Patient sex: M
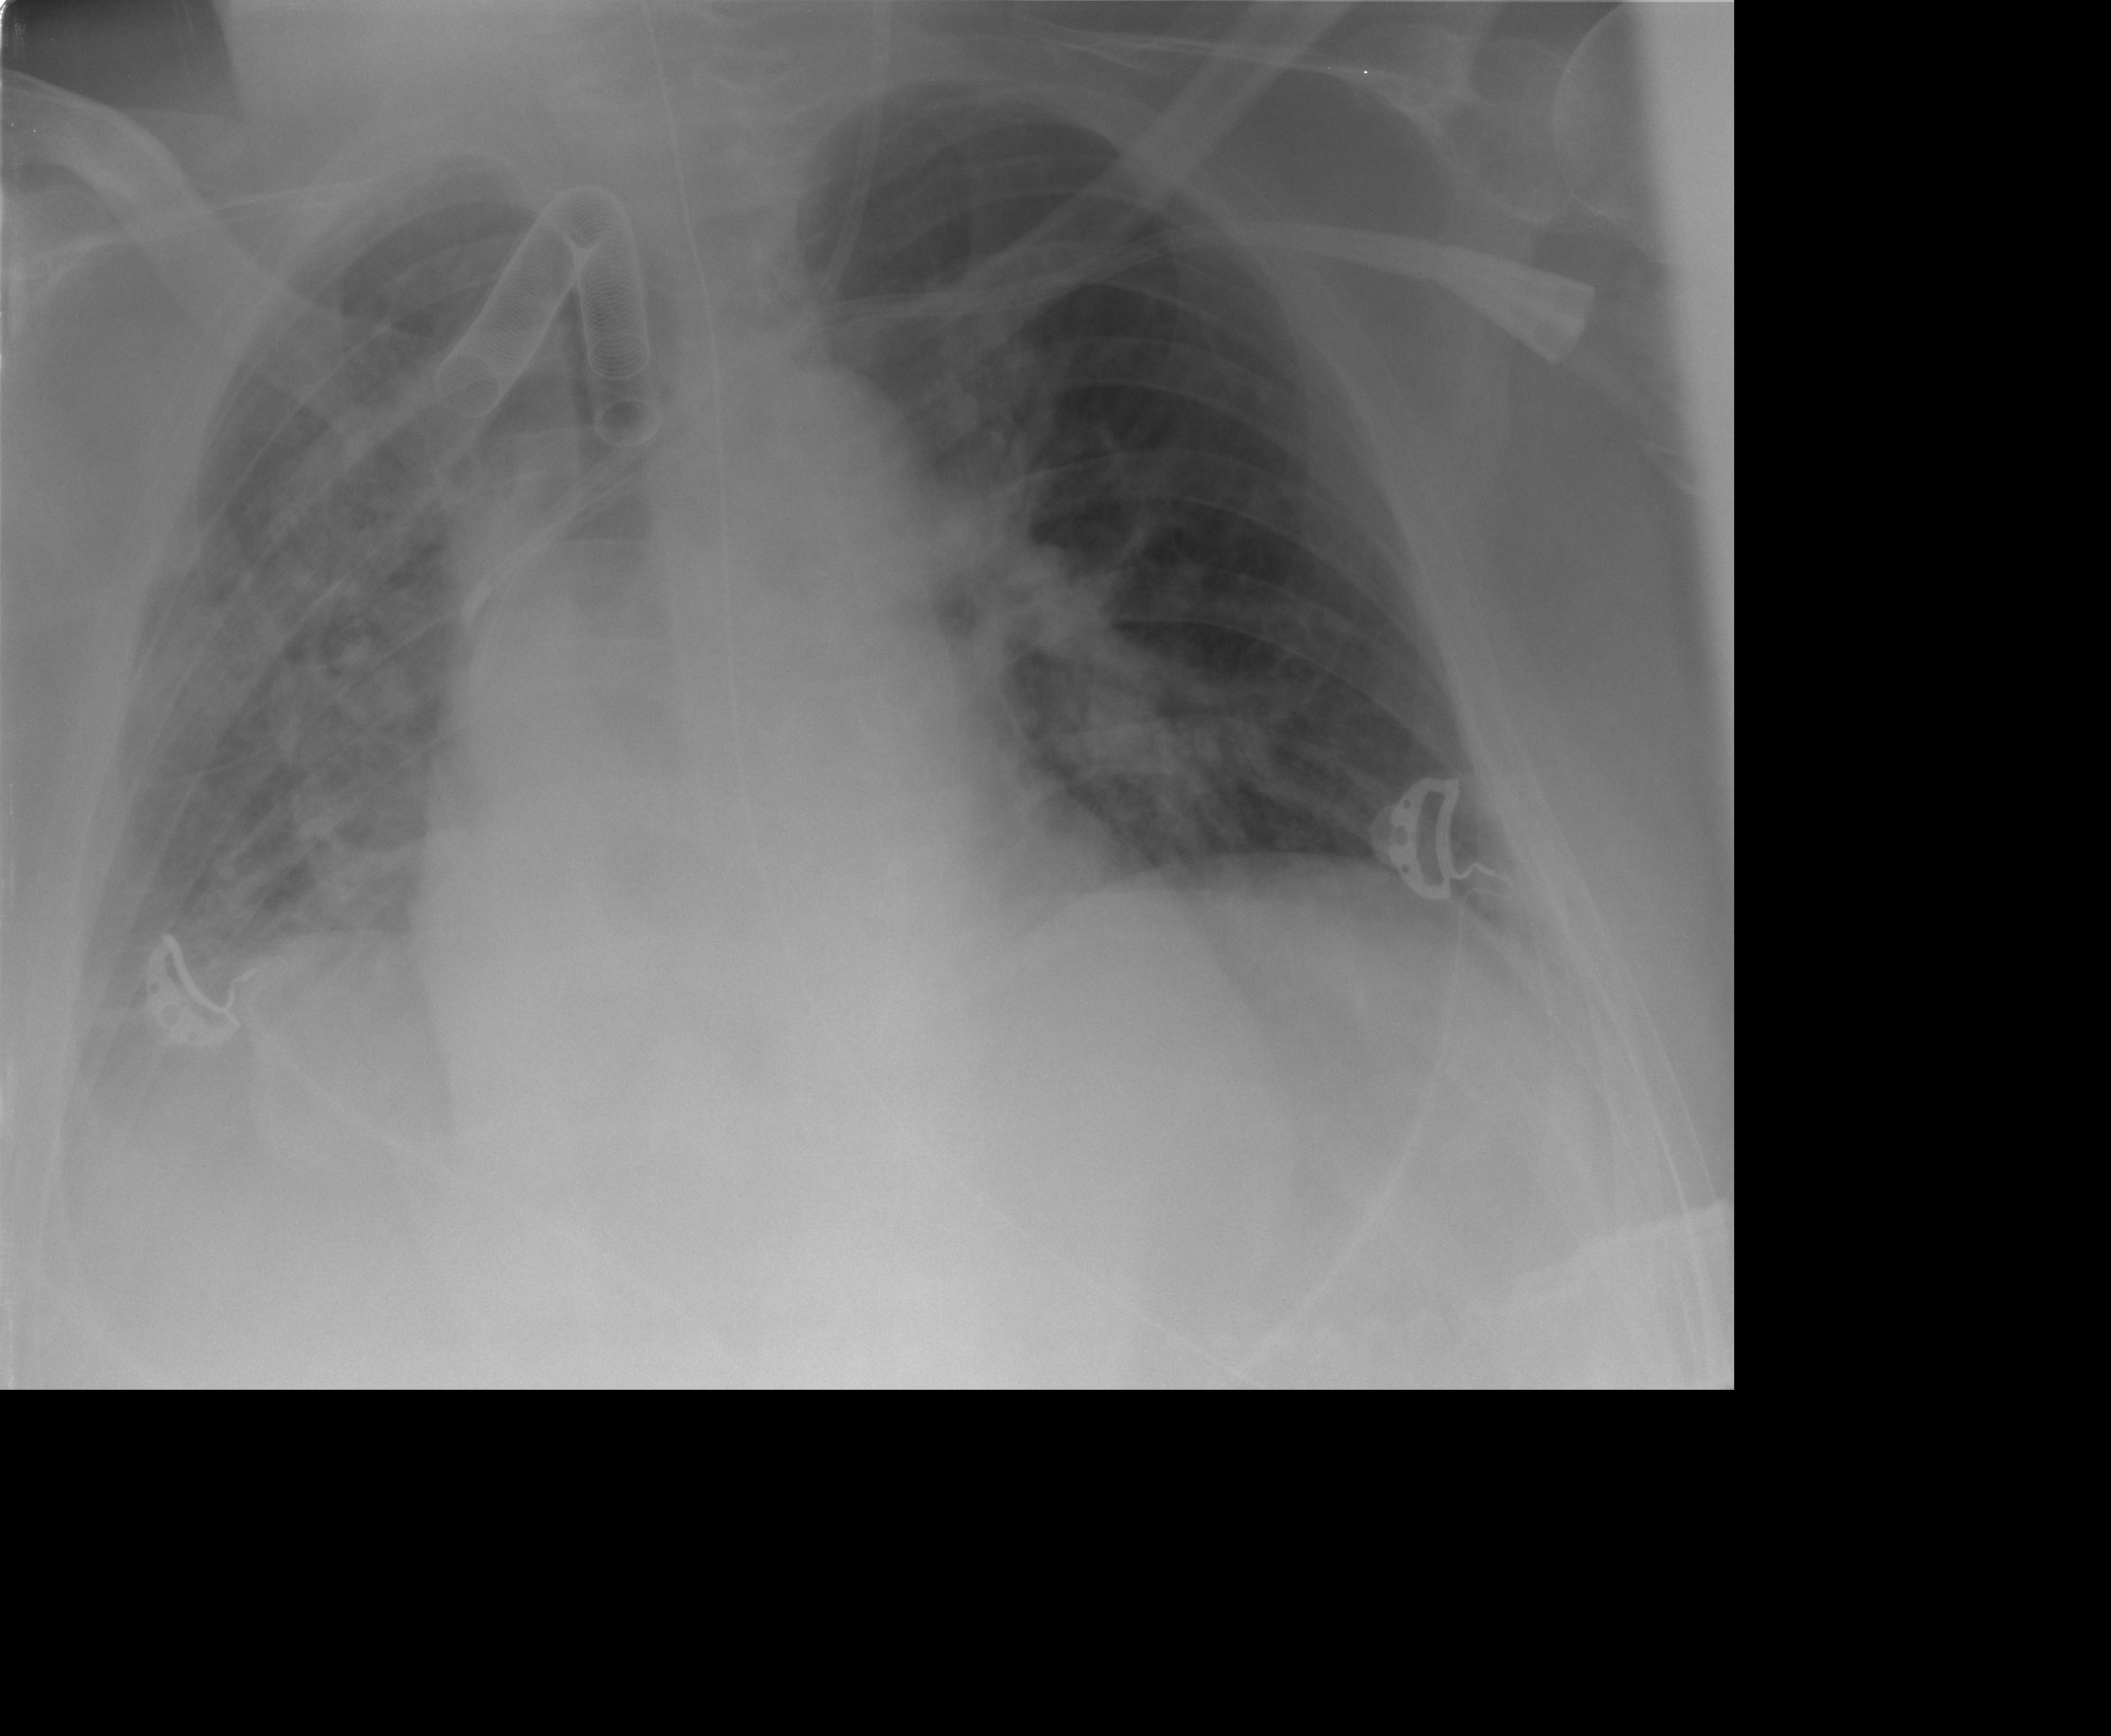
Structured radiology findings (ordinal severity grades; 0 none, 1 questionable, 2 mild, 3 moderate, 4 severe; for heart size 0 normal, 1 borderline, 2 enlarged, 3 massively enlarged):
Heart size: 1
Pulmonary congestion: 2
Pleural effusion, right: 3
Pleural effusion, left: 2
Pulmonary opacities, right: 3
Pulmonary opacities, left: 2
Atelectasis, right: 2
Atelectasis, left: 2